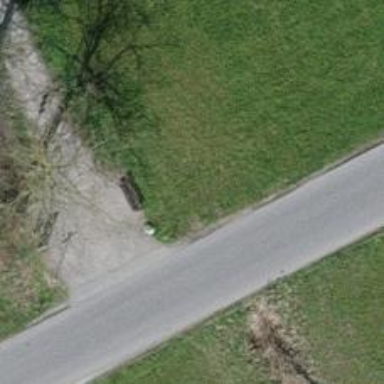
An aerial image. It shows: Bench for seating.